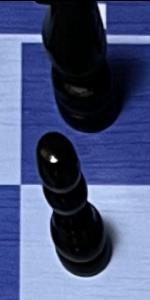
Label: Pawn_Black